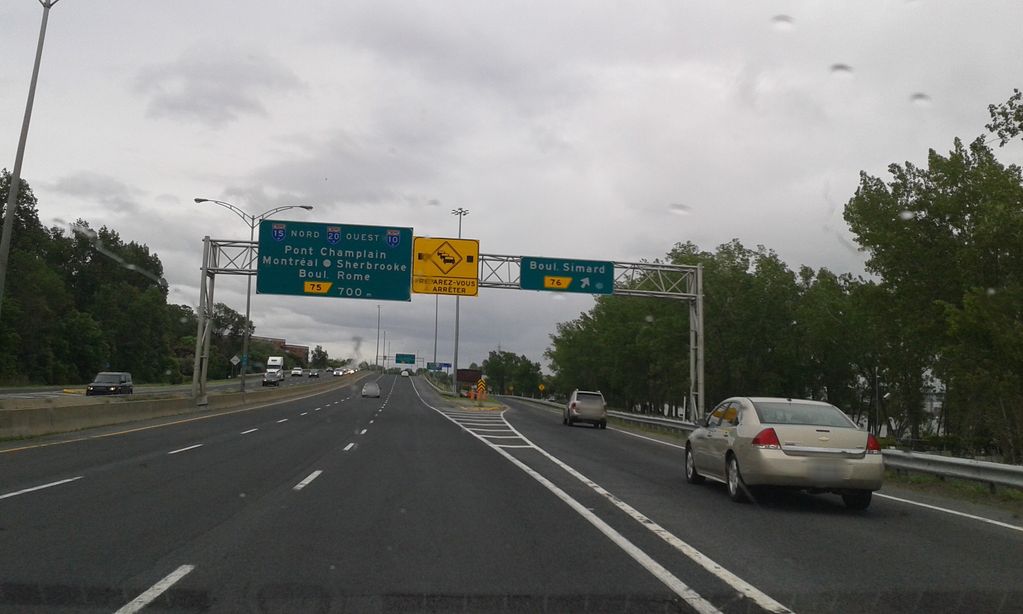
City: montreal